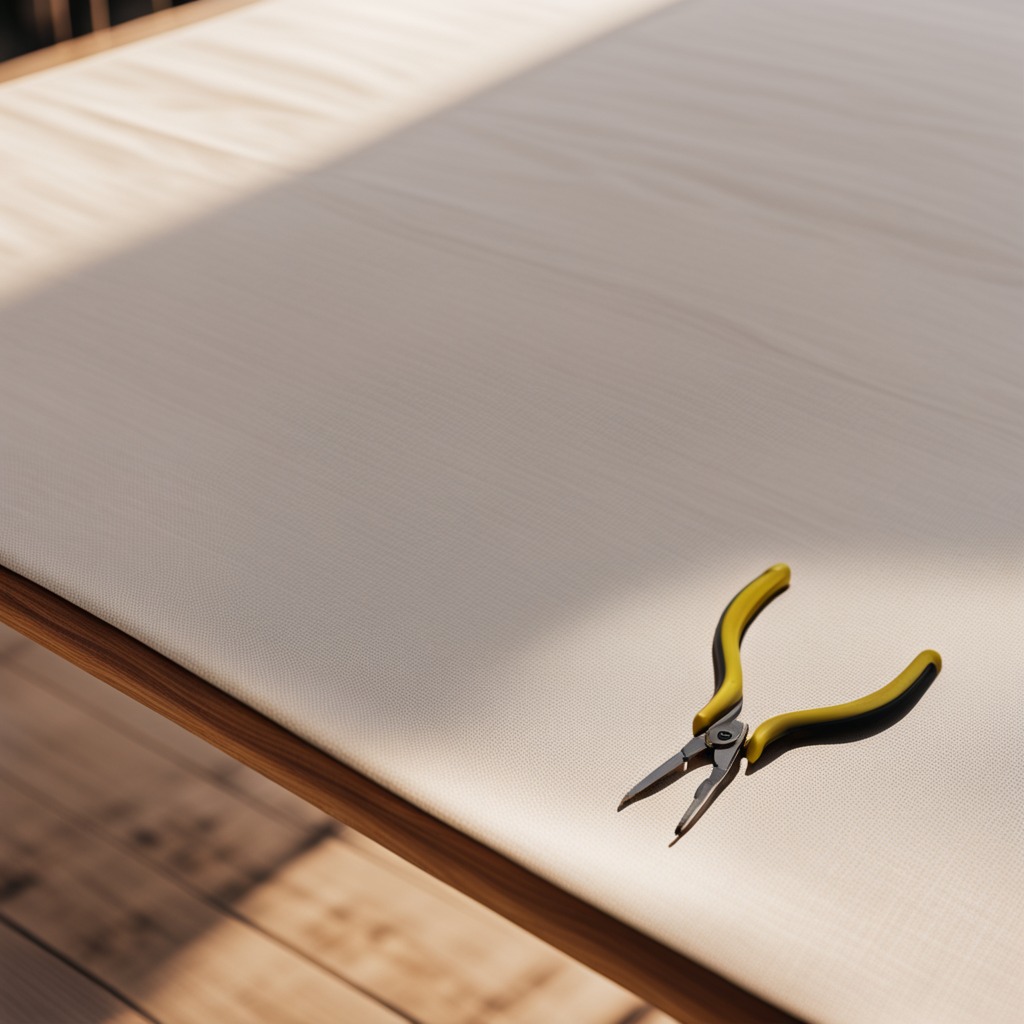
A plier is lying on the wooden table in the outdoor workshop.